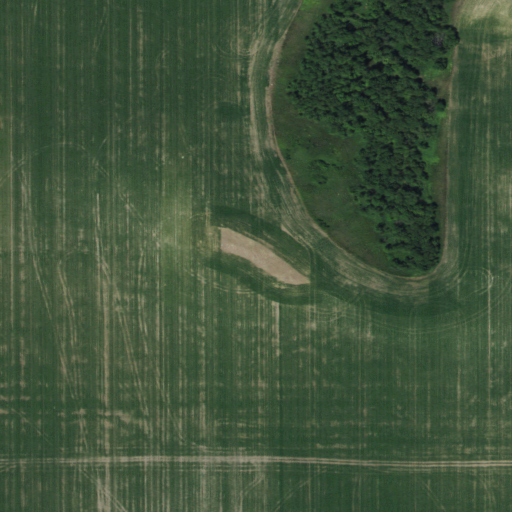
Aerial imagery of mountain in North Dakota named Leaf-on Hill containing cultivated crops, deciduous forest, grassland, and shrub